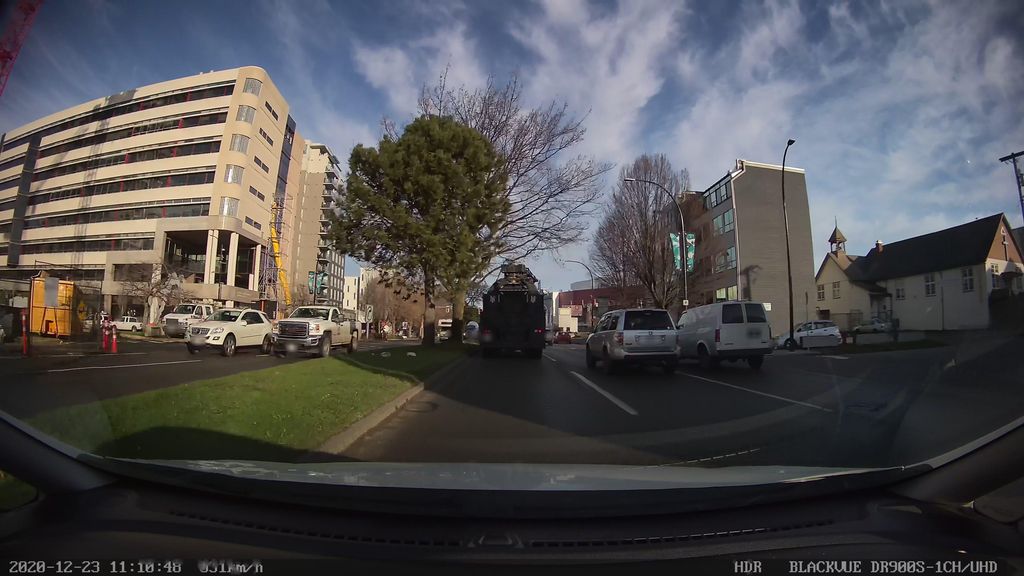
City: victoria